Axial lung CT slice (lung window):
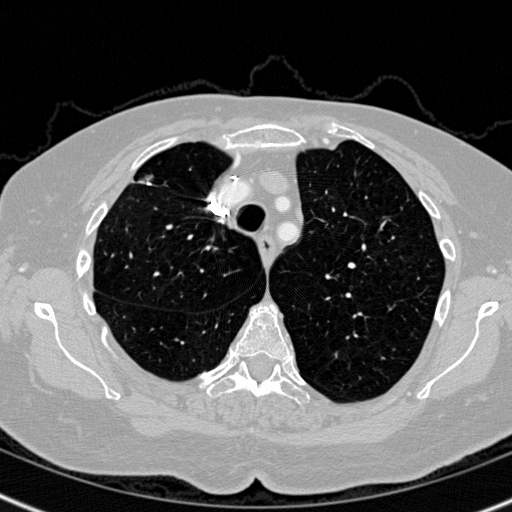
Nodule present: no